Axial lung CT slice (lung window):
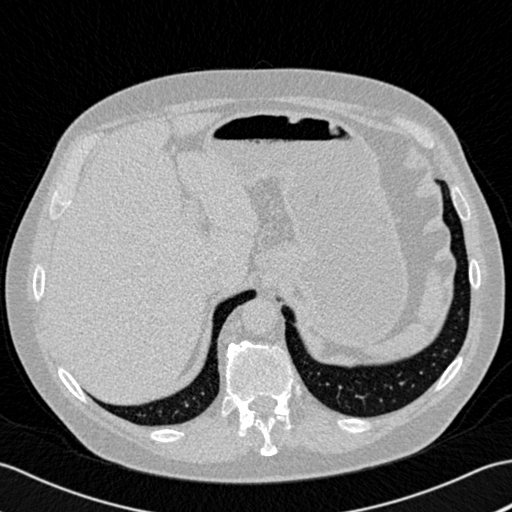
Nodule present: no